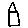
Label: house